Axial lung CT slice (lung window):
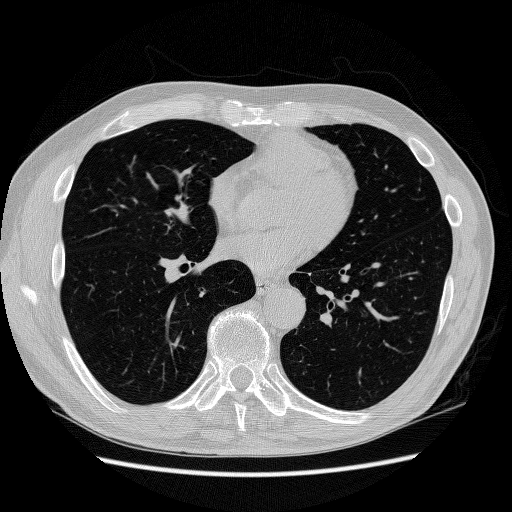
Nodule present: no